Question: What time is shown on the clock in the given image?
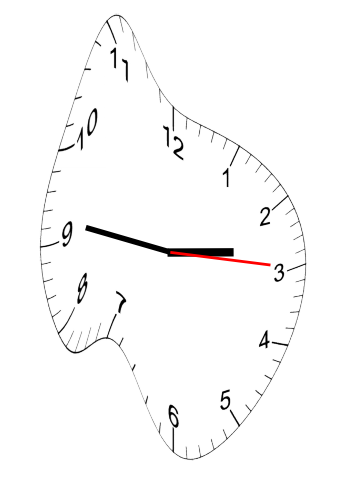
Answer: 02:46:15